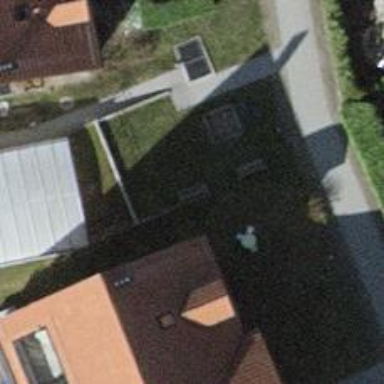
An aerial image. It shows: Brown bench in the vicinity.